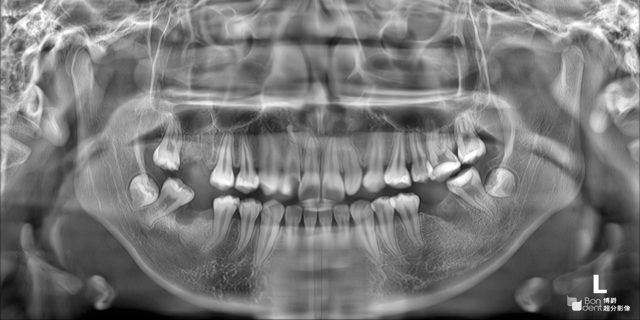
adult